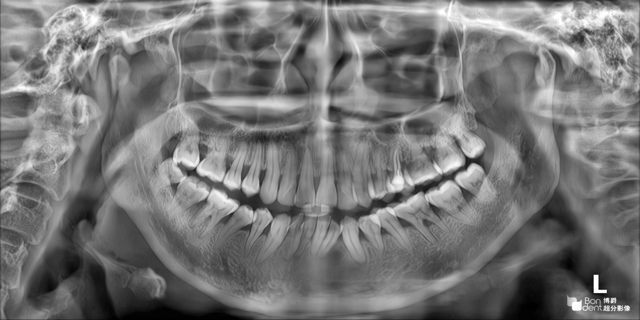
adult